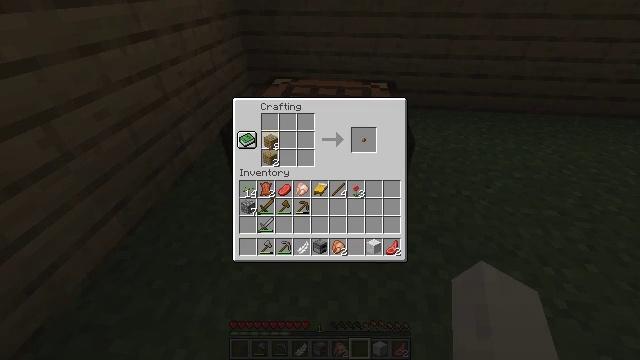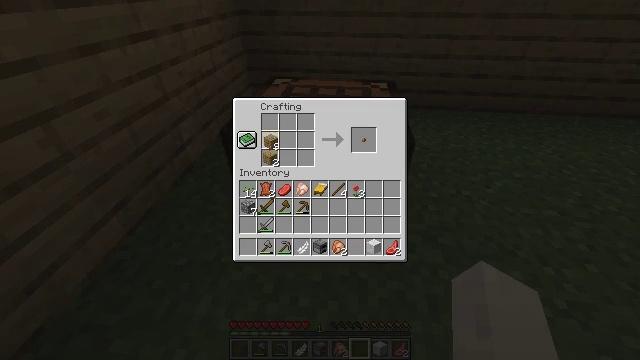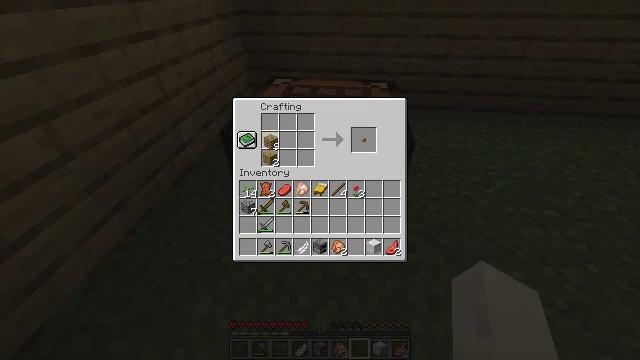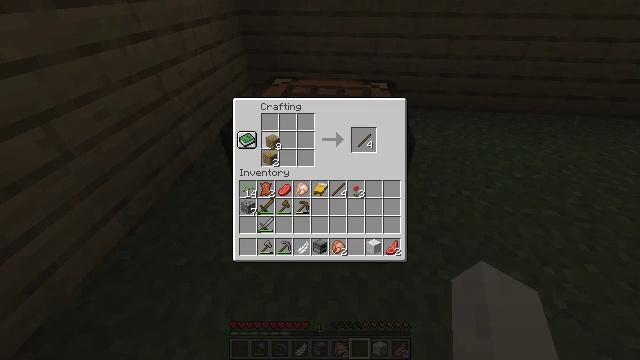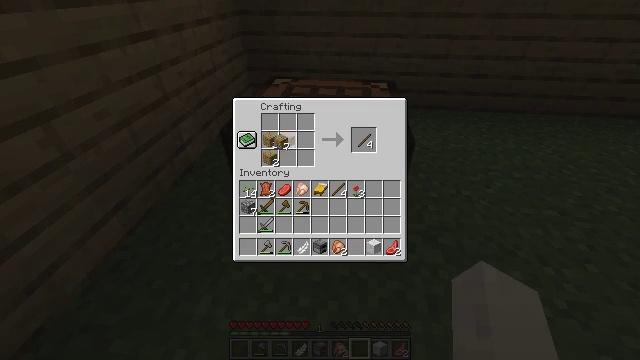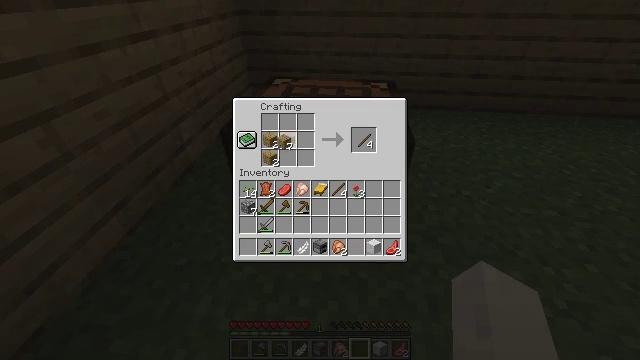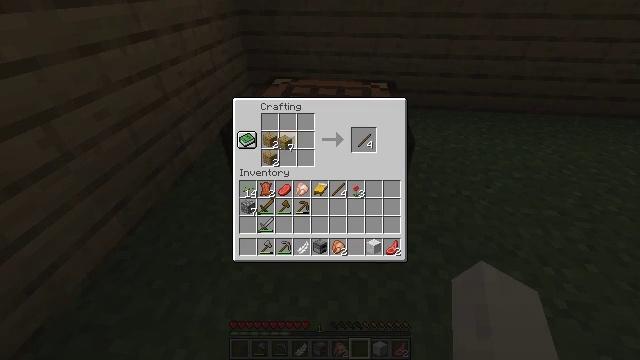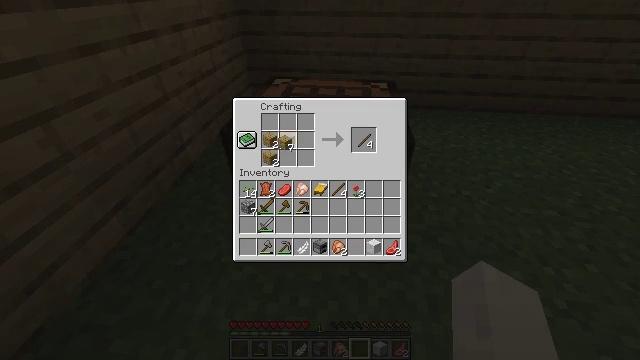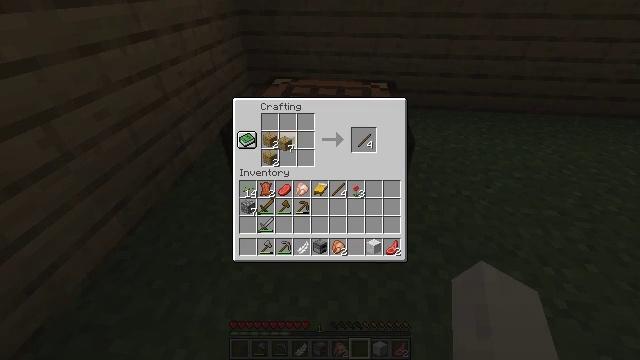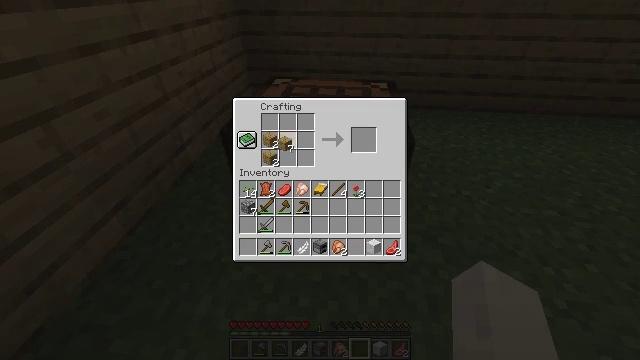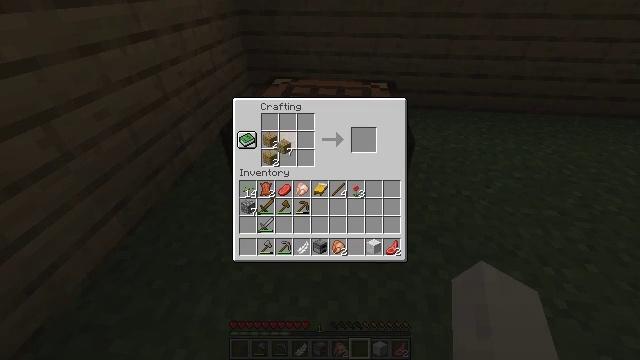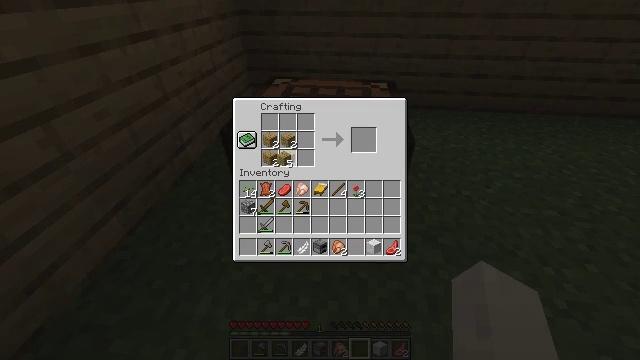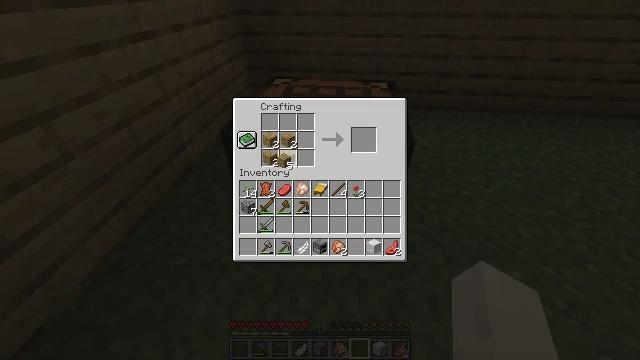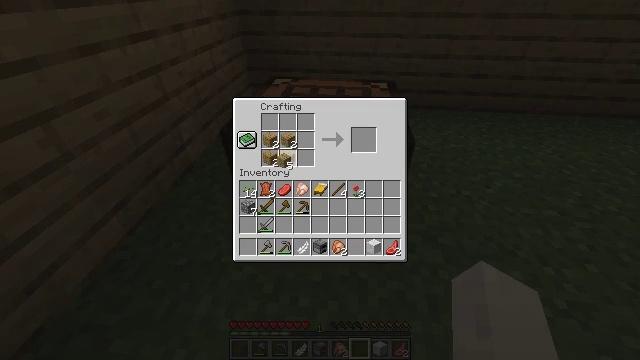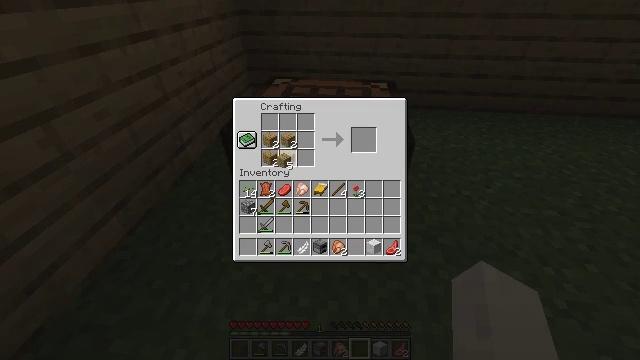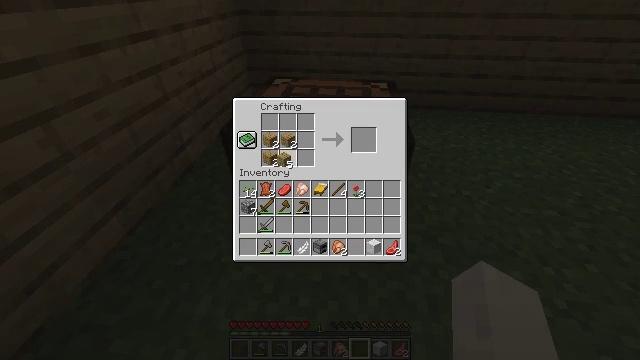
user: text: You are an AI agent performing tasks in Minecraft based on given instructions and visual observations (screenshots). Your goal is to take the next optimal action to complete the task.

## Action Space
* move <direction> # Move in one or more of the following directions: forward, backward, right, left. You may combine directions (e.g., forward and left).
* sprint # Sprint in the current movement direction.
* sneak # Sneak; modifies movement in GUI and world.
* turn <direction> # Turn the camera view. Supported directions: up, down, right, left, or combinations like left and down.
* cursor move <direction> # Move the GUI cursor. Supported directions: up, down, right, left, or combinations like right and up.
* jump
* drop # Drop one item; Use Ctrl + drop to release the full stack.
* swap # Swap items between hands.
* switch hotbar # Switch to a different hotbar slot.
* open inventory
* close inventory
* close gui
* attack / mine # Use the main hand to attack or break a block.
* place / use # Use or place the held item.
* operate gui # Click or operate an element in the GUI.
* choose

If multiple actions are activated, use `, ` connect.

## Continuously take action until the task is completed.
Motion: motion action
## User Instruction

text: Craft an oak door using planks.
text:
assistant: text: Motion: choose
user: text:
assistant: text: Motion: choose
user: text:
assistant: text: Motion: choose
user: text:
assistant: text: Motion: cursor move right
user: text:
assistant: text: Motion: no_op
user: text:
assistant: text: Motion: no_op
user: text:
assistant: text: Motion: no_op
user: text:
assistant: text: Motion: choose
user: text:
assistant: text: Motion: choose
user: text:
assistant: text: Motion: choose
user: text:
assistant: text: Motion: cursor move down
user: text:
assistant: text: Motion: no_op
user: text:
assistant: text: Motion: choose
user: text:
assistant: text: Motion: choose
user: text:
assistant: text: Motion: choose
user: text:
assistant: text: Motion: no_op
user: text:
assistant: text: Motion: no_op
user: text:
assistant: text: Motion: no_op
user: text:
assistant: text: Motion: no_op
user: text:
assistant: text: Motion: cursor move left and down
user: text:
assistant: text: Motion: cursor move left and down
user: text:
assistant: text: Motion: cursor move down
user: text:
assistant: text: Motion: no_op
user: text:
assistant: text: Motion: no_op
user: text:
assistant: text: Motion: no_op
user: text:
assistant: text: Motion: no_op
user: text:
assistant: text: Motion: no_op
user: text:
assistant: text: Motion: no_op
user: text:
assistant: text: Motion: no_op
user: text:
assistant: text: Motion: no_op